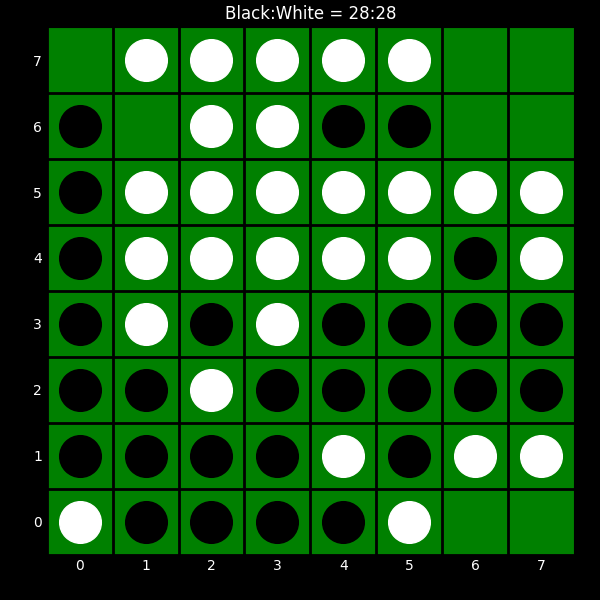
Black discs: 28
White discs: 28